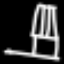
Label: chair